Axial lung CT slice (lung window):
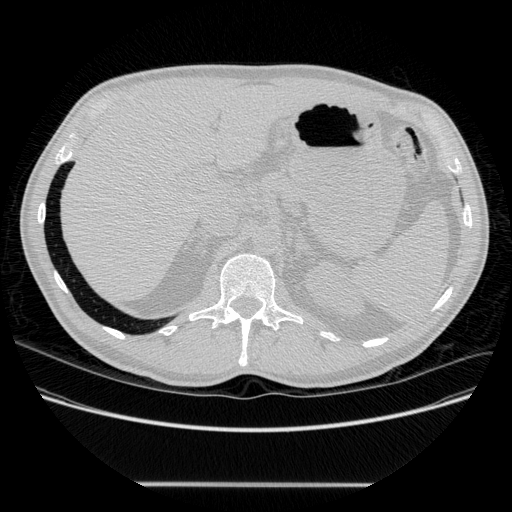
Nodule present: no